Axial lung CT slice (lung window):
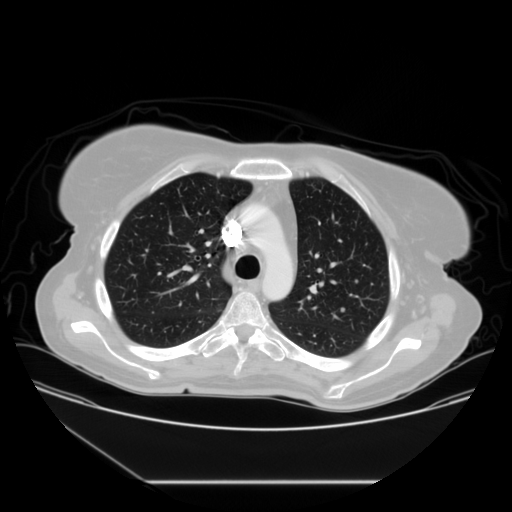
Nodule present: yes
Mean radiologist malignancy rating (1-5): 2.667